Question: I'm trying to play a video (MP4/H.263) on iOS, but getting really fuzzy results.
Here's the code to initialize the asset reading:
'''
mTextureHandle = [self createTexture:CGSizeMake(400,400)];
NSURL * url = [NSURL fileURLWithPath:file];
mAsset = [[AVURLAsset alloc] initWithURL:url options:NULL];
NSArray * tracks = [mAsset tracksWithMediaType:AVMediaTypeVideo];
mTrack = [tracks objectAtIndex:0];
NSLog(@"Tracks: %i", [tracks count]);
NSString* key = (NSString*)kCVPixelBufferPixelFormatTypeKey;
NSNumber* value = [NSNumber numberWithUnsignedInt:kCVPixelFormatType_32BGRA];
NSDictionary * settings = [[NSDictionary alloc] initWithObjectsAndKeys:value, key, nil];
mOutput = [[AVAssetReaderTrackOutput alloc]
initWithTrack:mTrack outputSettings:settings];
mReader = [[AVAssetReader alloc] initWithAsset:mAsset error:nil];
[mReader addOutput:mOutput];
'''
So much for the reader init, now the actual texturing:
'''
CMSampleBufferRef sampleBuffer = [mOutput copyNextSampleBuffer];
CVImageBufferRef pixelBuffer = CMSampleBufferGetImageBuffer(sampleBuffer);
CVPixelBufferLockBaseAddress( pixelBuffer, 0 );
glBindTexture(GL_TEXTURE_2D, mTextureHandle);
glTexImage2D(GL_TEXTURE_2D, 0, GL_RGBA, 600, 400, 0, GL_BGRA_EXT, GL_UNSIGNED_BYTE, CVPixelBufferGetBaseAddress( pixelBuffer ));
CVPixelBufferUnlockBaseAddress( pixelBuffer, 0 );
CFRelease(sampleBuffer);
'''
Everything works well ... except the rendered image looks like this; sliced and skewed?

I've even tried looking into 'AVAssetTrack''s preferred transformation matrix, to no avail, since it always returns 'CGAffineTransformIdentity'.
Side-note: If I switch the source to camera, the image gets rendered fine. Am I missing some decompression step? Shouldn't that be handled by the asset reader?
Thanks!
Code: <URL>
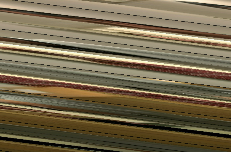
Answer: I think the CMSampleBuffer uses a padding for performance reason, so you need to have the right width for the texture.
Try to set width of the texture with : CVPixelBufferGetBytesPerRow(pixelBuffer) / 4
(if your video format uses 4 bytes per pixel, change if other)